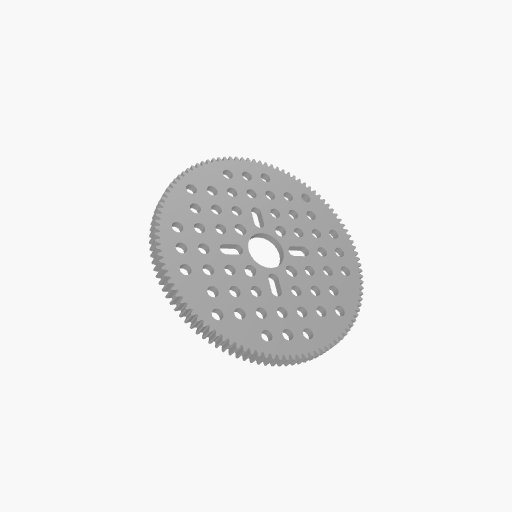
Part: HubMountAluminumGear100T